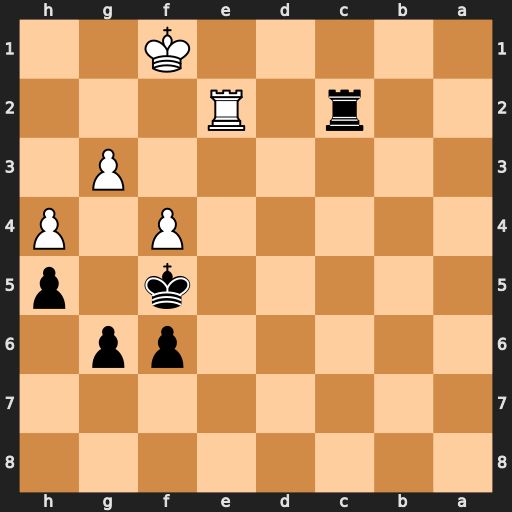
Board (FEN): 8/8/5pp1/5k1p/5P1P/6P1/2r1R3/5K2
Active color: b
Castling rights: -
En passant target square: -
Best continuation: Rxe2 Kxe2 Kg4 Kf2 Kh3